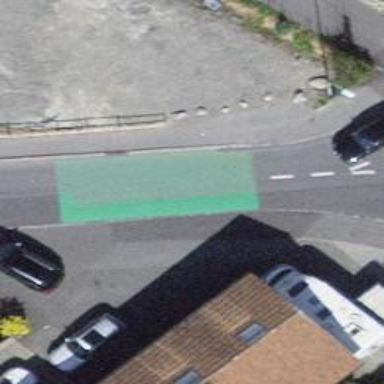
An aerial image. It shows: Marked road crossing with surface markings.